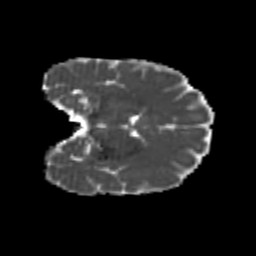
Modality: MD
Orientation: coronal
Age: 22
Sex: female
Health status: healthy
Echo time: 0.074 s